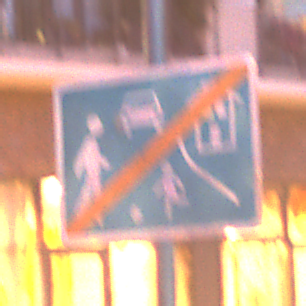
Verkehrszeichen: EndeVerkehrsberuhigterBereich
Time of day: Night
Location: Outdoor (Urban)
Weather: PartlyCloudy
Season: NotSpecified
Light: Artificial